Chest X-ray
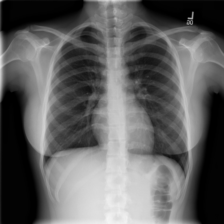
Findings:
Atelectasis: negative
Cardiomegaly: negative
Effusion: negative
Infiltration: negative
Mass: negative
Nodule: negative
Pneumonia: negative
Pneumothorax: negative
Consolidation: negative
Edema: negative
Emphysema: negative
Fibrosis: negative
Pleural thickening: negative
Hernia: negative